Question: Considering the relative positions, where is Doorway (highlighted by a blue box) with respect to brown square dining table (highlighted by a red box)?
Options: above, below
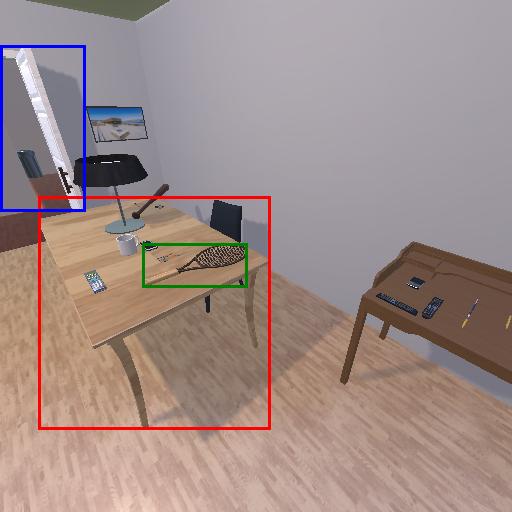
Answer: above